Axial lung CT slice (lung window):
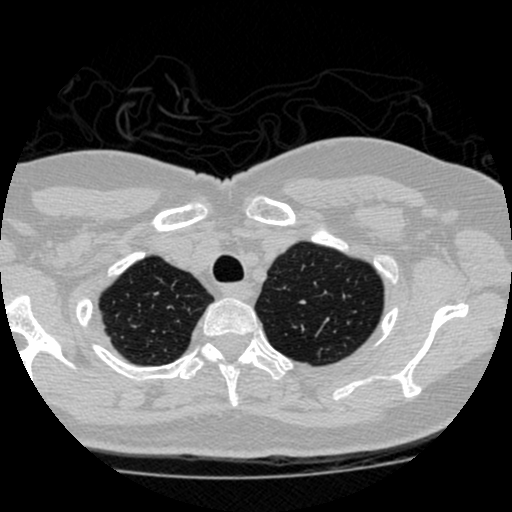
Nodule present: no